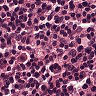
Metastatic tissue present: no